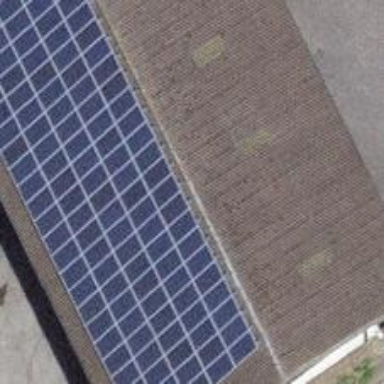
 consisting of solar photovoltaic panels."